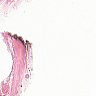
Metastatic tissue present: no